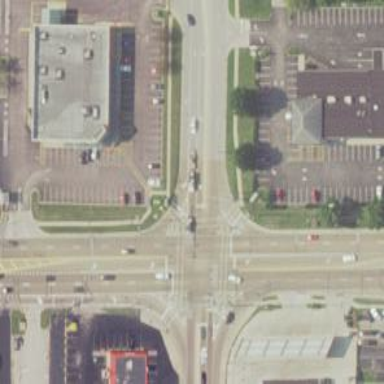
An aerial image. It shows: Crossing with marked lines on the road.